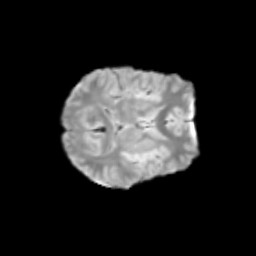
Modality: T2w
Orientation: axial
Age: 12
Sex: female
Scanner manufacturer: siemens
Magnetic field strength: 3 T
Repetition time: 3.8 s
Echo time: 0.07 s